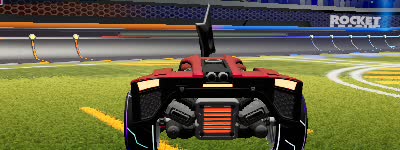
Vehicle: breakout